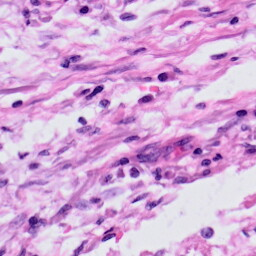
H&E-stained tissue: Skin